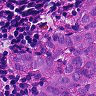
Metastatic tissue present: yes